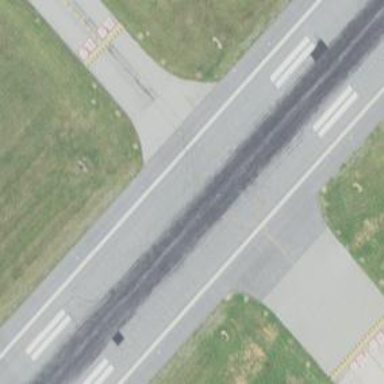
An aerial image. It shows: View of taxiway at the airport.